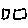
Label: square